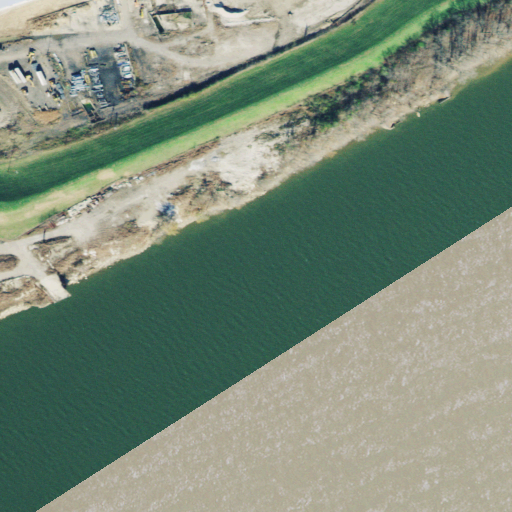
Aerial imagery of bar in Ohio named Bonanza Bar containing open water, medium intensity development, low intensity development, open development, high intensity development, and barren land